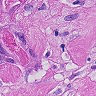
Metastatic tissue present: yes